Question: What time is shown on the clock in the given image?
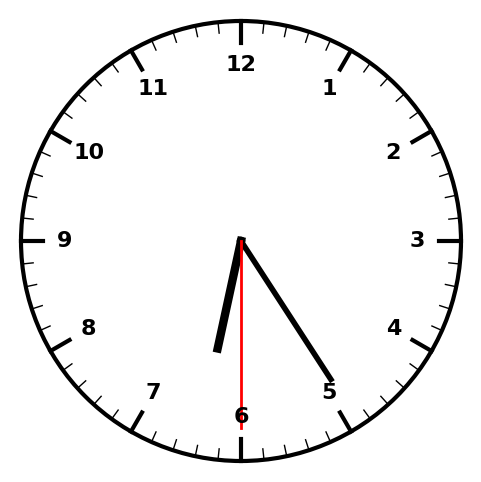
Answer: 06:24:30